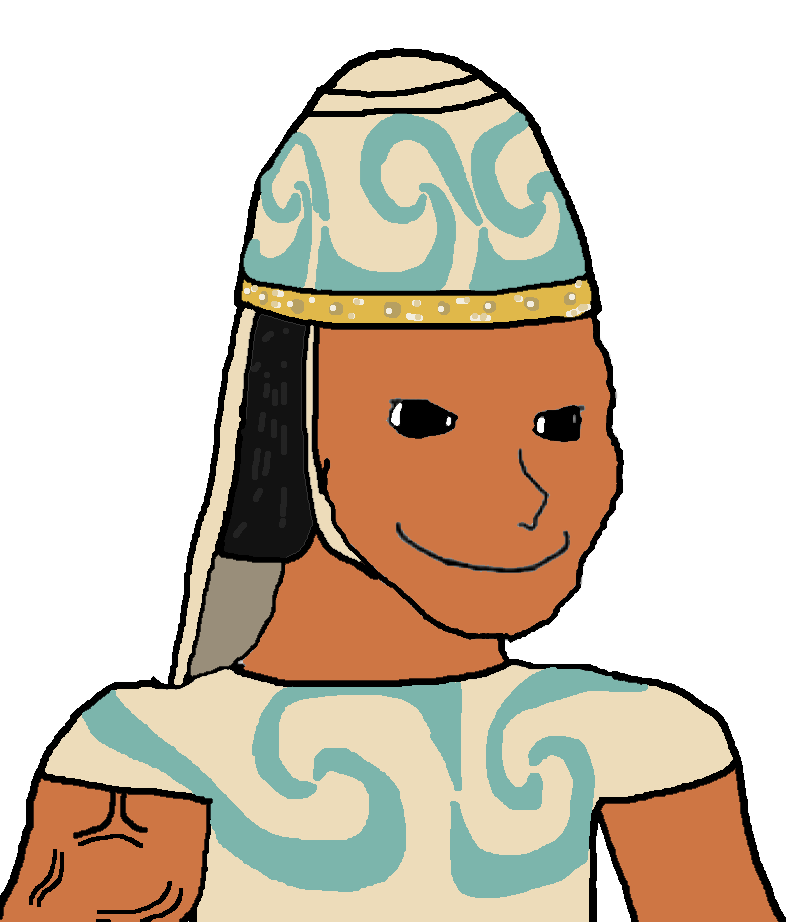
Label: 5_Oomer